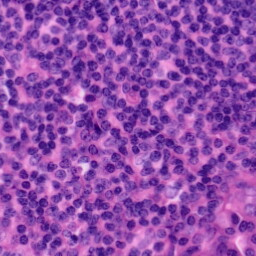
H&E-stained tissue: Tonsil